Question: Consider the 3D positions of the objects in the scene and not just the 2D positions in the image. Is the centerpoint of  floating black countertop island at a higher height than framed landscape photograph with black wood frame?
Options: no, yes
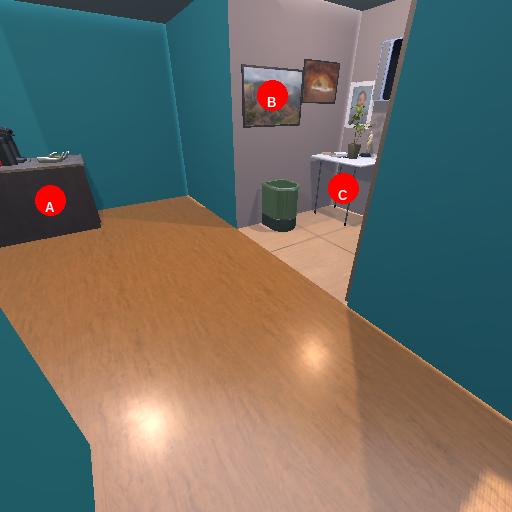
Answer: no